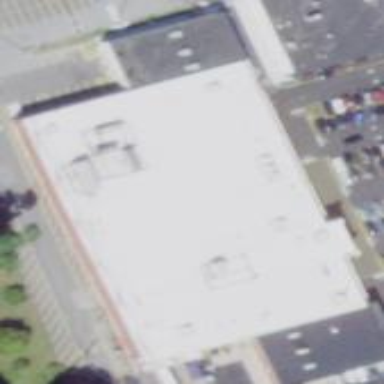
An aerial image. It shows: Supermarket building.